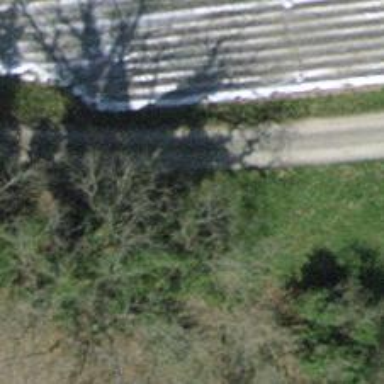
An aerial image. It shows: Track with pebblestone surface. The track type is grade2.